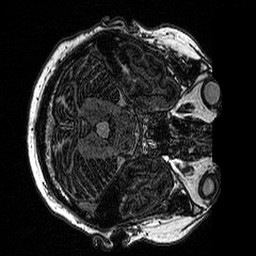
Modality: MP2RAGE
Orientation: axial
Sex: male
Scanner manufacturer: siemens
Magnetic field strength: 3 T
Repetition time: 5 s
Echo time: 0.00292 s